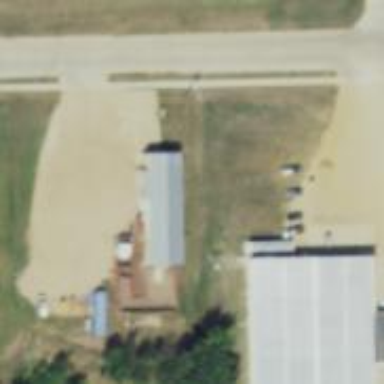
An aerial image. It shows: Veterinary facility.